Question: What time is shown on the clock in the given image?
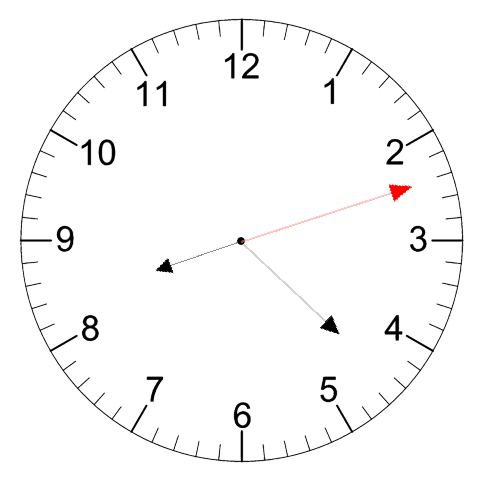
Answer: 08:22:12